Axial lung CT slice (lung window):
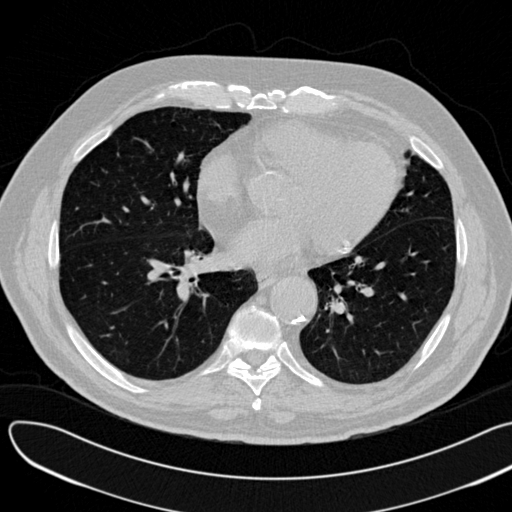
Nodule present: no